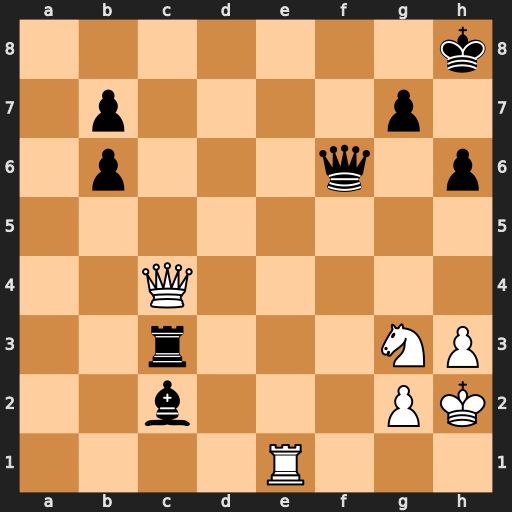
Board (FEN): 7k/1p4p1/1p3q1p/8/2Q5/2r3NP/2b3PK/4R3
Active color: w
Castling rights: -
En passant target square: -
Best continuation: Re8+ Kh7 Qg8+ Kg6 Re6 Qxe6 Qxe6+